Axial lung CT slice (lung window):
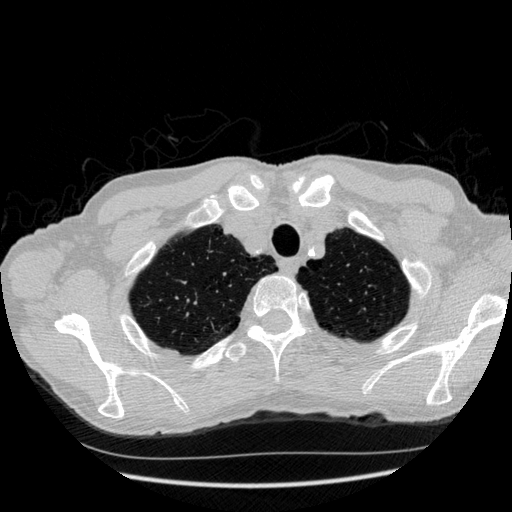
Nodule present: no